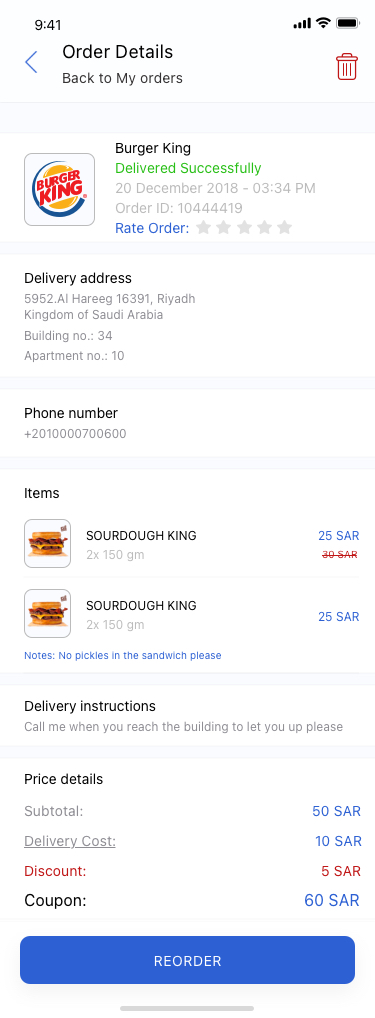
Text in this UI design:
Burger King
Delivered Successfully
20 December 2018 - 03:34 PM
Order ID: 10444419
Rate Order:
Delivery address
5952.Al Hareeg 16391, Riyadh Kingdom of Saudi Arabia
Building no.: 34
Apartment no.: 10
Phone number
+2010000700600
Items
SOURDOUGH KING
2x 150 gm
25 SAR
30 SAR
SOURDOUGH KING
2x 150 gm
25 SAR
Notes: No pickles in the sandwich please
Delivery instructions
Call me when you reach the building to let you up please
Price details
Subtotal:
50 SAR
Delivery Cost:
10 SAR
Payment method:
Debit/Credit Card
Discount:
5 SAR
Coupon:
60 SAR
Order Details
Back to My orders
REORDER